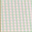
Piece: xx